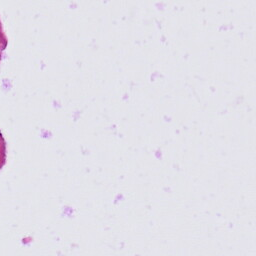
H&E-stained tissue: Prostate